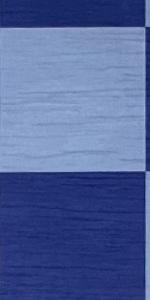
Label: Empty